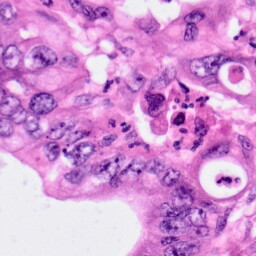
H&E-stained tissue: Pancreatic